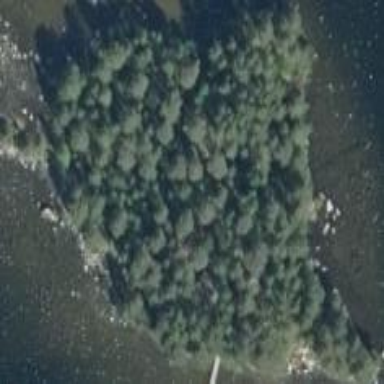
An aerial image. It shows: Image showing island.